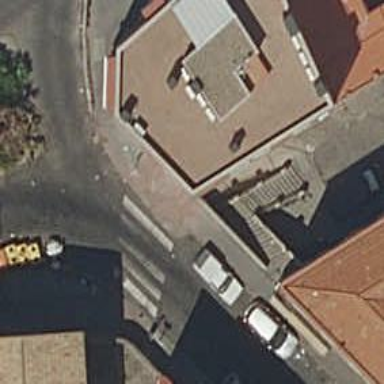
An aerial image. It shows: Set of steps on the road.